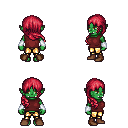
a pixel art fantasy rpg character, female body template, orc, green skin, maroon sleeveless shirt, gold greaves, ruby red right-swept hairstyle, white cloth bracers, brown shoes, four views (front, back, left, right), 2x2 character sprite sheet, small pixel art, hard edges, no anti-aliasing